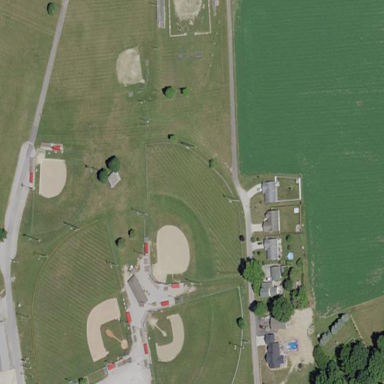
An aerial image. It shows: Grass pitch used for baseball.